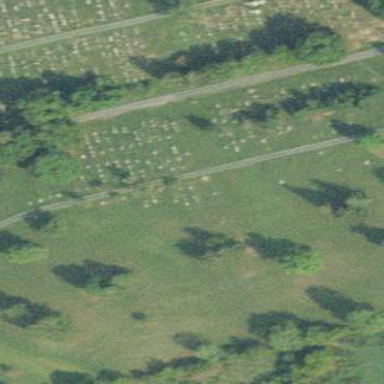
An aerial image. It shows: Cemetery.